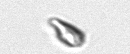
Label: Cryptophyta